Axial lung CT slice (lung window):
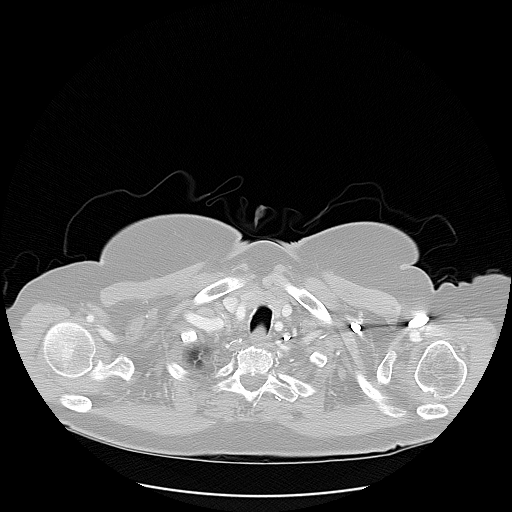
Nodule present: no